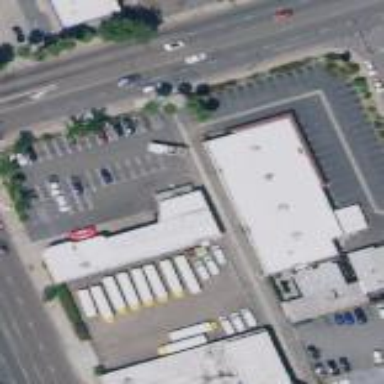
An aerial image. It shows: Retail area.